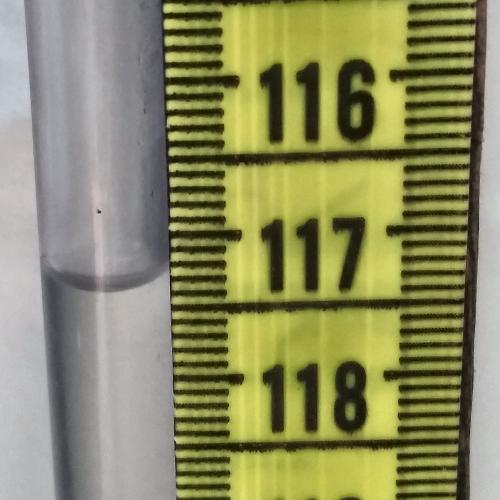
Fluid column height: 117.3 cm